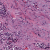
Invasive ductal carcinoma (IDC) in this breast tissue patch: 1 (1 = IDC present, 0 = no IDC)